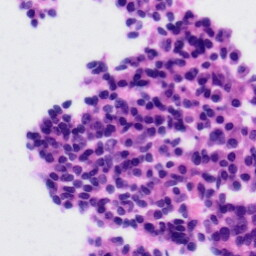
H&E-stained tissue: Tonsil